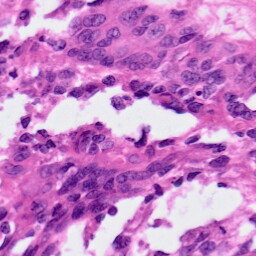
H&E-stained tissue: Ovarian